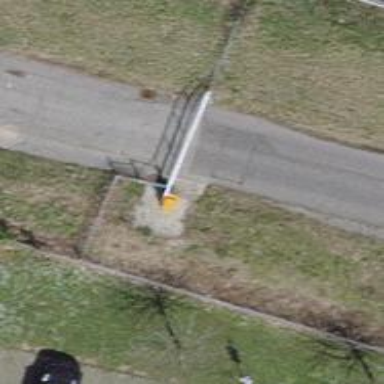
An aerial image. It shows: Lift gate barrier.